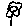
Label: flower